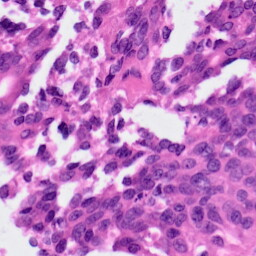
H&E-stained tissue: Ovarian